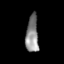
Tissue: skin
Cell type: Epithelial cells
Senescence score: 0.6911
Nuclear area (px): 451
Mean DAPI intensity: 138.878